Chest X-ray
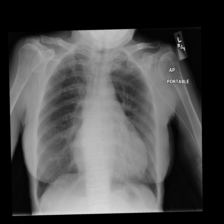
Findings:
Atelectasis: negative
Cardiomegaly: negative
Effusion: negative
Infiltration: negative
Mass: negative
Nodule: negative
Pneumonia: negative
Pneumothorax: negative
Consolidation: negative
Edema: negative
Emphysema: negative
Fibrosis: negative
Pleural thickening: negative
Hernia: negative